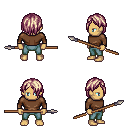
a pixel art fantasy rpg character, male body template, human, tanned skin, brown long-sleeve shirt, teal pants, white blonde bangs hairstyle, spear, four views (front, back, left, right), 2x2 character sprite sheet, small pixel art, hard edges, no anti-aliasing